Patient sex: F
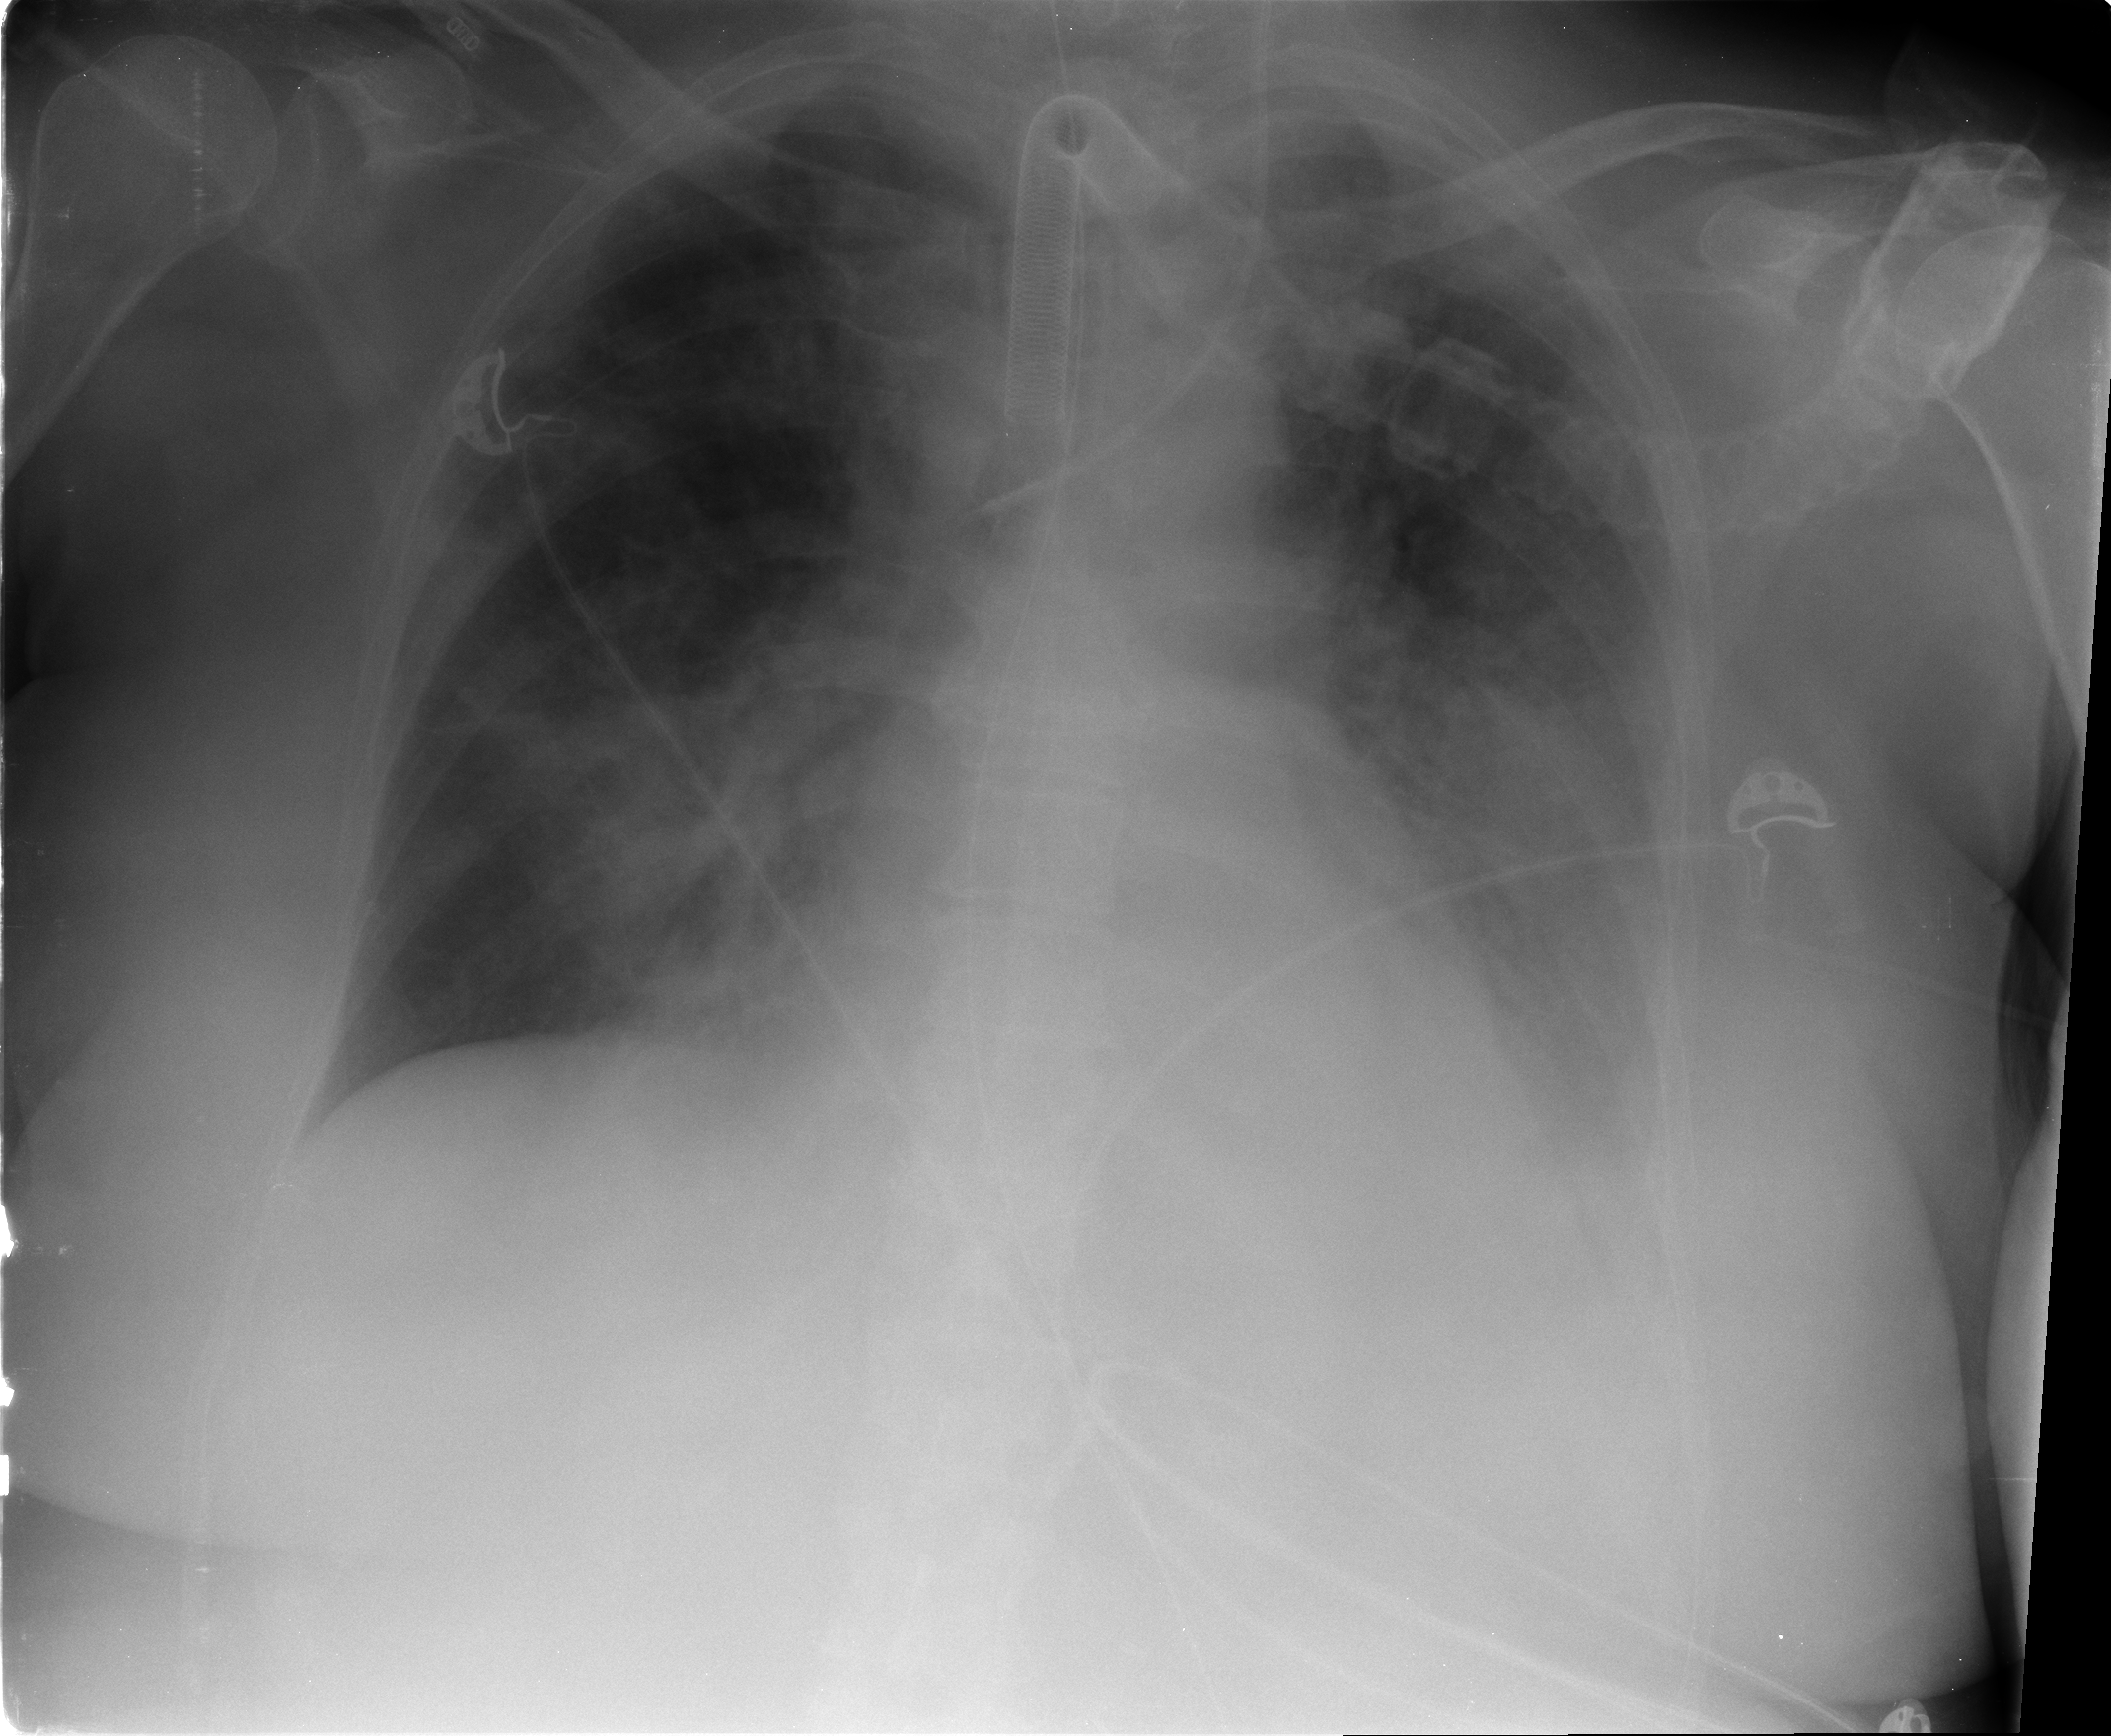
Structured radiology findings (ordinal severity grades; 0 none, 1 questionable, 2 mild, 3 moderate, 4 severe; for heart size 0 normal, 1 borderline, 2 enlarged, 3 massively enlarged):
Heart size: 0
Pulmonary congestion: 3
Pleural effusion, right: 0
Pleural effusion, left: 3
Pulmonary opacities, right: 2
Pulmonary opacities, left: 2
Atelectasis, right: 3
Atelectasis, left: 3